Field crop: tomato
Growth stage: 2
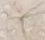
Species: cyperus